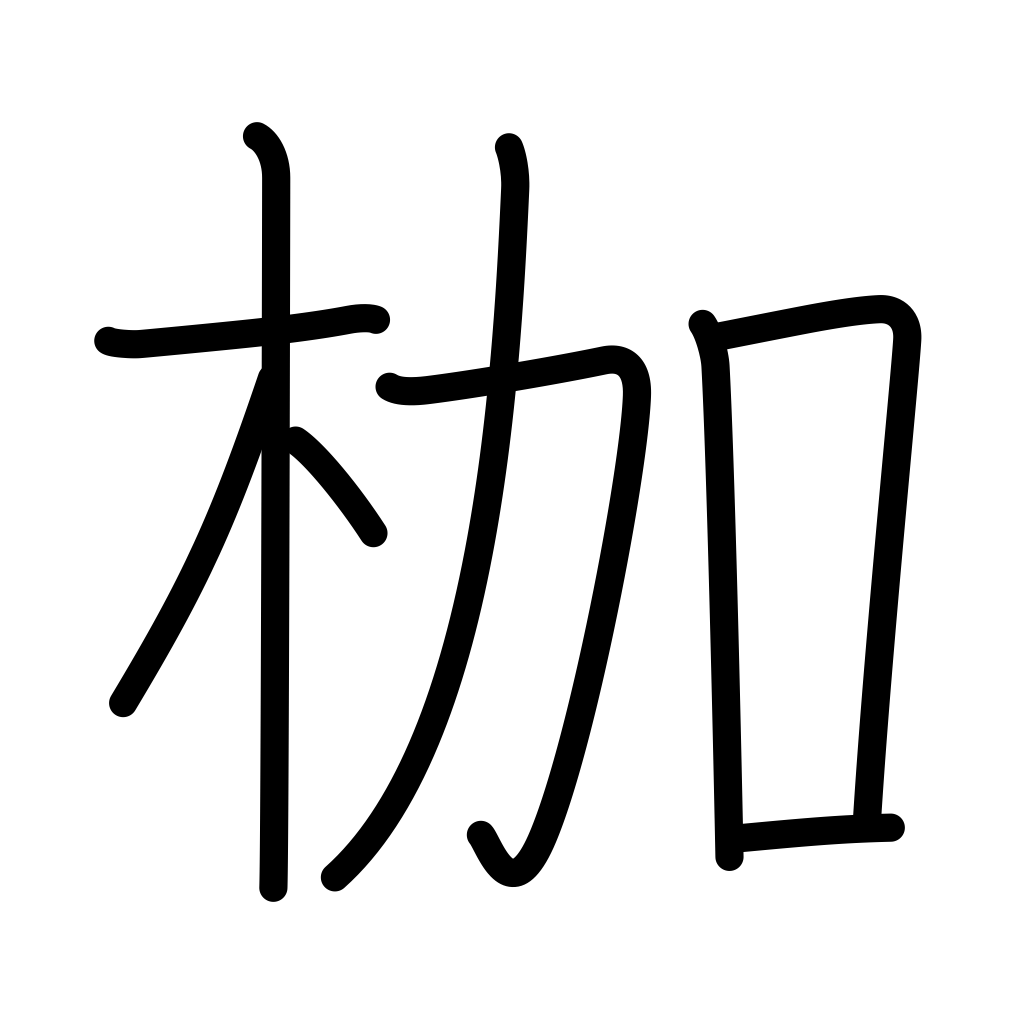
Meaning: shackles, irons, handcuffs, bonds